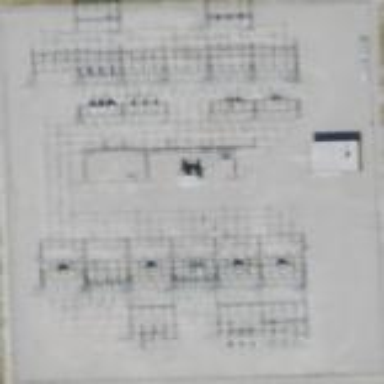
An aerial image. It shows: Substation for power.